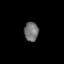
Tissue: prostate
Cell type: T cells
Senescence score: 0.7261
Nuclear area (px): 266
Mean DAPI intensity: 114.763